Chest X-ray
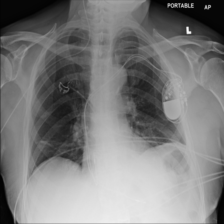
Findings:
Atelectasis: negative
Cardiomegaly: negative
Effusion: negative
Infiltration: negative
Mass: negative
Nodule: negative
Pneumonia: positive
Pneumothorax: negative
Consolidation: negative
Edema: negative
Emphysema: negative
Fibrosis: negative
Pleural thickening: negative
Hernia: negative